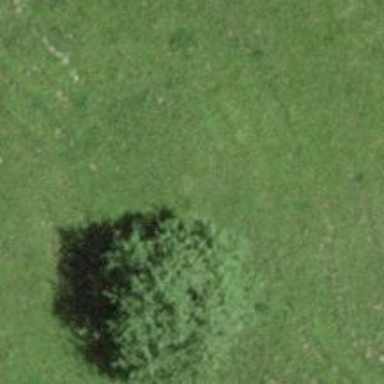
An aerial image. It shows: Beautiful tree in nature.